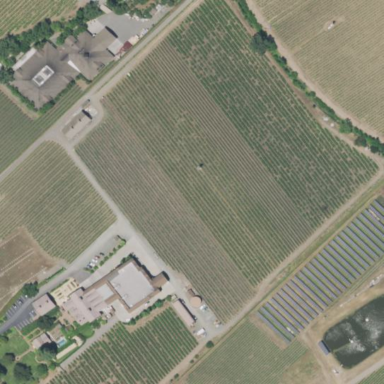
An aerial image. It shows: Vineyard where grapes are grown.